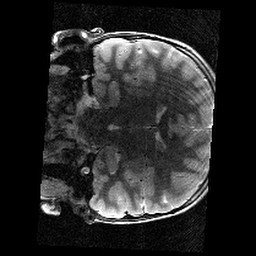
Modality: T2w
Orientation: coronal
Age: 11
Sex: male
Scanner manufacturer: siemens
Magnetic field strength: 3 T
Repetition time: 9.23 s
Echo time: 0.067 s